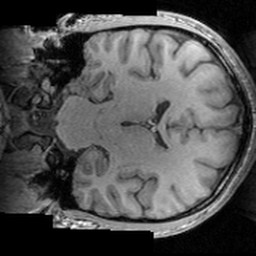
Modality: T1w
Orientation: coronal
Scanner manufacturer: siemens
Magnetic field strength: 3 T
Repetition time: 1.63 s
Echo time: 0.00311 s